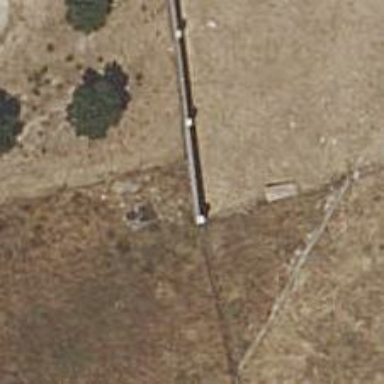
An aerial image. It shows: Chain link fence is in the scene.